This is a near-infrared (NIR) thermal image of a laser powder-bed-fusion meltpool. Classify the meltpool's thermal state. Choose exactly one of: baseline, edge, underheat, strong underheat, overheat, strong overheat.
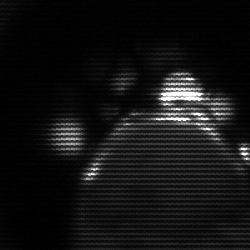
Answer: baseline